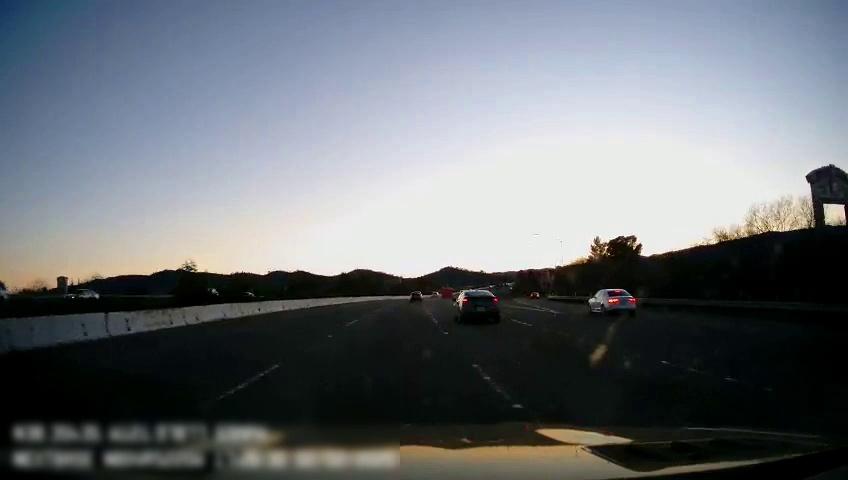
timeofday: Day
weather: Cloudy
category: Drivable Space
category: Vehicles | Car
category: Vehicles | Car
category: Vehicles | Truck
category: Vehicles | Car
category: Vehicles | Car
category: Vehicles | Car
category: Vehicles | Car
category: Lanes | Current Lane
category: Lanes | Current Lane
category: Lanes | Alternate Lane
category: Lanes | Alternate Lane
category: Lanes | Alternate Lane